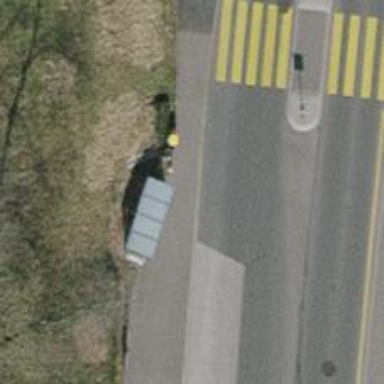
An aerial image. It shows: Sidewalk along the footway.